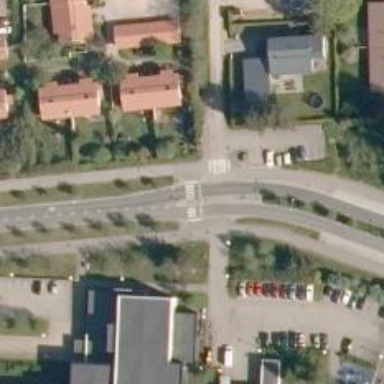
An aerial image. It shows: Asphalt cycleway with uncontrolled crossing.